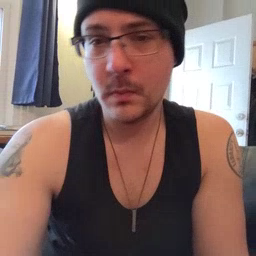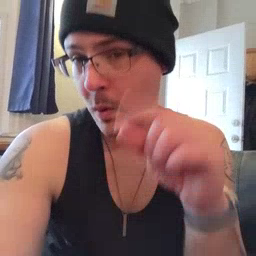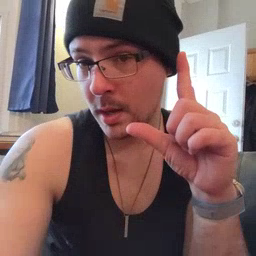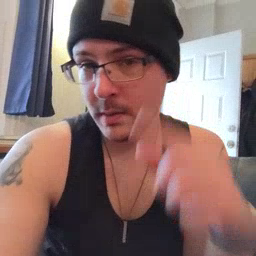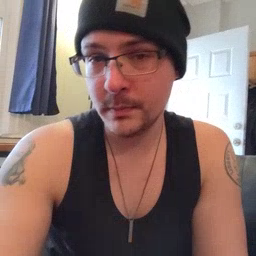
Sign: awake